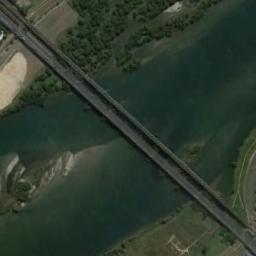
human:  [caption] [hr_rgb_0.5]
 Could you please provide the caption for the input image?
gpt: A bridge is built on a dark green river and the flood bed of the river while the river has a channel bar .

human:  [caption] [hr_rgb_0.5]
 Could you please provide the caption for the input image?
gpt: Both sides of the river are bare land .

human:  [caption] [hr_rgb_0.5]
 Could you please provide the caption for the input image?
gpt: Two parallel bridges connect the land on both sides of the turquoise river  There are several sandbanks in the middle of the river .

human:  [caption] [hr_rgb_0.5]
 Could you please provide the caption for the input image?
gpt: There is a bridge over the river with some trees and grass beside .

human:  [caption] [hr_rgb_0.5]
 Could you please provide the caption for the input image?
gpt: Many trees are around the bridge .